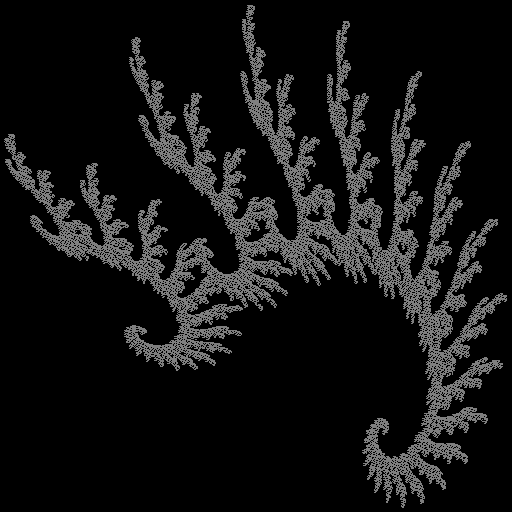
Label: grassfern